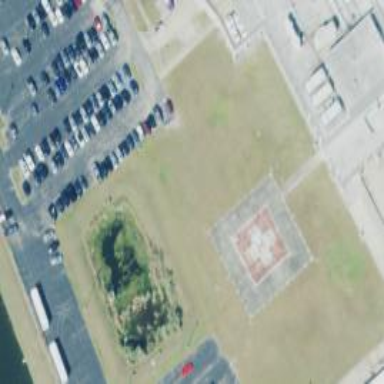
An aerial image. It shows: Historic helipad at the airport.